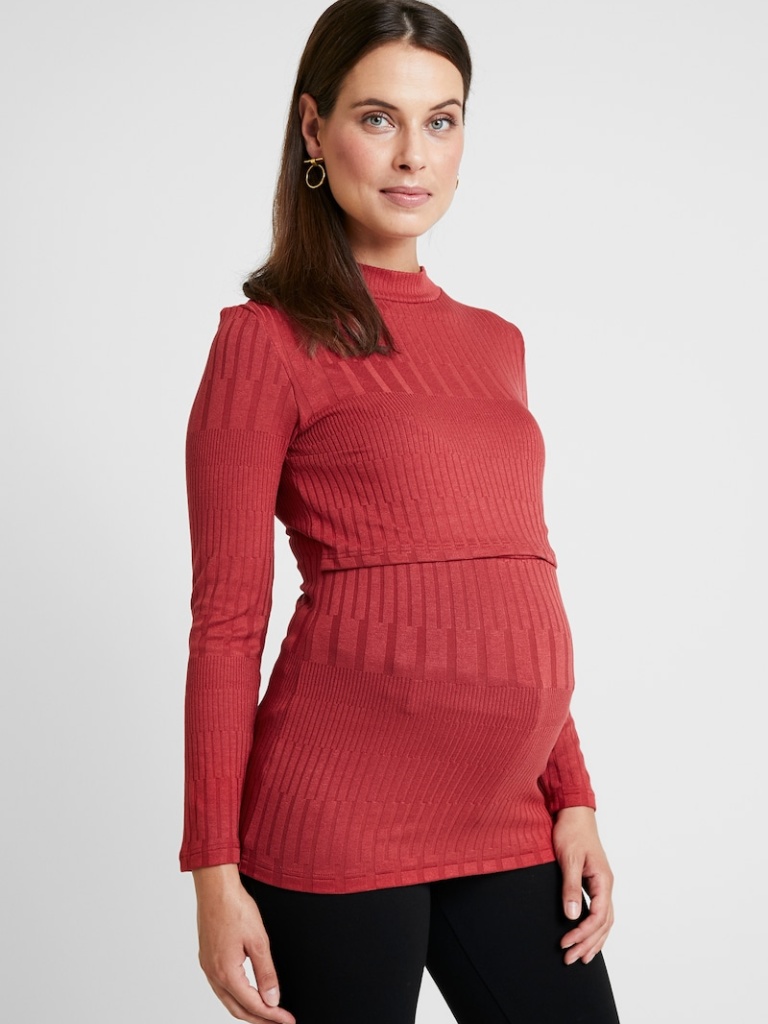
knit fitted a long-sleeved with the sleeves down hip length Untucked mock sweater